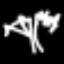
Label: palm tree